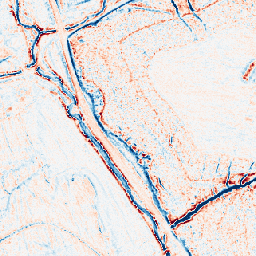
Category: edge_preserving
Decomposition family: anisotropic_diffusion
Decomposition parameters: iterations: 10
kappa: 10
gamma: 0.15
Upsampling method: area
Upsampling parameters: scale: 8
Upsampling scale: 8